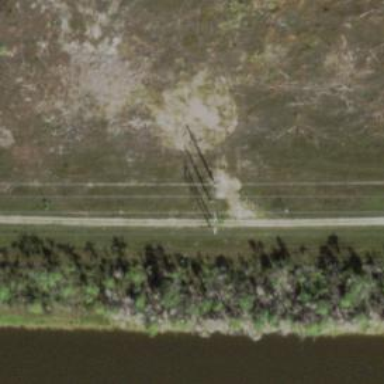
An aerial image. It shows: H-frame designed tower for power lines.